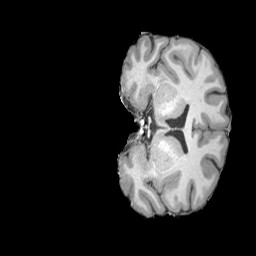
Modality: T1w
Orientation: coronal
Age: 26
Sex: male
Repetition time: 2.3 s
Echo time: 0.0226 s